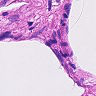
Metastatic tissue present: no